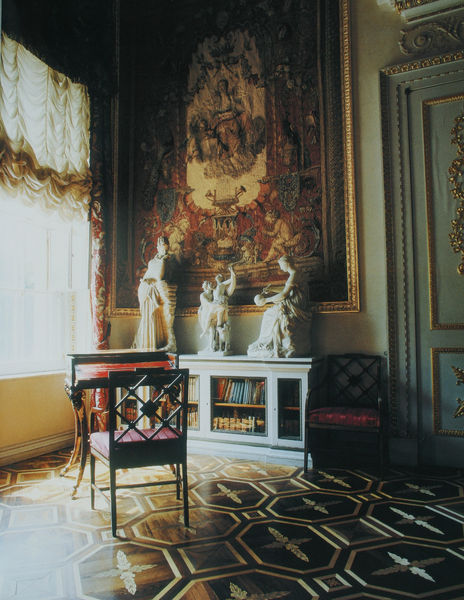
Titel: Paradebibliothek Maria Fjodorownas
Künstler: Vincenzo Brenna
Standort: St. Petersburg
Institution: Schloss Pawlowsk
Schlagwörter: gemälde, weiß, frauen, ausschnitt, braun, fenster, holz, licht, marmor, raum, schwarz, stuhl, stühle, tisch, tür, zimmer, rot, schloss, hochformat, muster, ornament, teppich, regal, architektur, barock, rahmen, bild, innenraum, möbel, vorhang, boden, gold, interieur, sessel, drei, klassizismus, rokoko, skulptur, statue, hellblau, bücher, kommode, schreibtisch, lehne, fußboden, parkett, farbe, hof, türe, saal, figuren, kissen, bordüre, gardine, polster, salon, gobelin, holzboden, wandteppich, ornamente, metall, stuck, stube, holzdielen, foto, fotografie, photographie, buch, palast, mosaik, kunst, einlegearbeit, intarsien, photo, bücherregal, skulpturen, plastiken, statuen, stuhlbein, stuhlbeine, musen, bibliothek, sammlung, studieren, gerafft, sekretär, sammler, maria, wandbild, bücherschrank, stuhlkissen, holzdiele, neoklassizismus, ür, blaue, sall, figurengruppe, wandregal, holztüre, figurenwandbild, intarisien, porzelanfiguren, schreibzimmer, stuhl tisch, stuhlpolster, wandscmuck, gem#lde, salono, sidebord